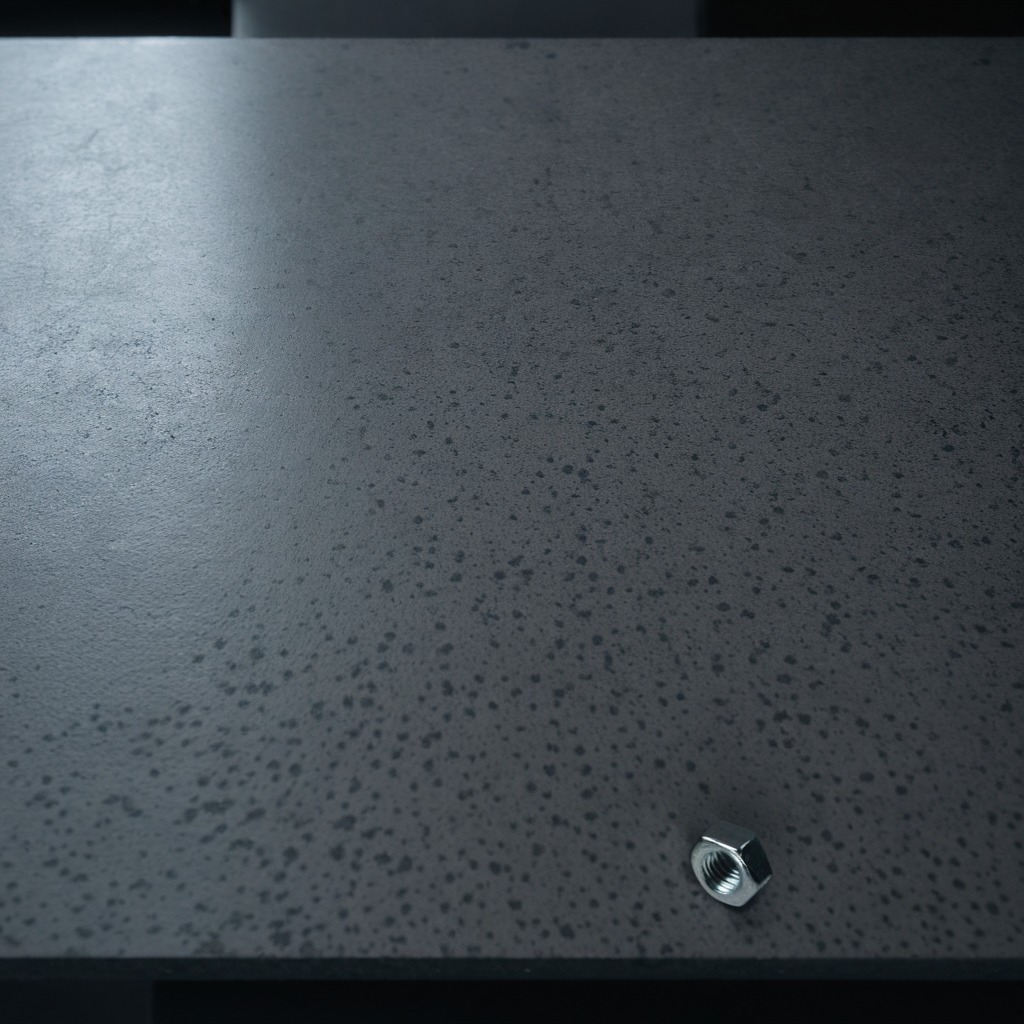
A metal nut is lying on the clean granite table inside a workshop at night.